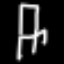
Label: chair